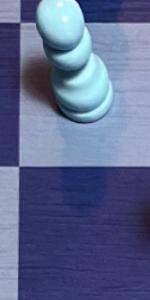
Label: Empty